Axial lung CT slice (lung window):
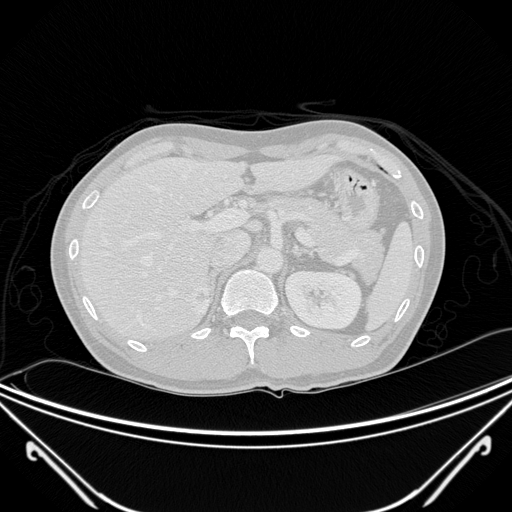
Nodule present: no